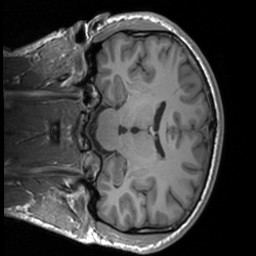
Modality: T1w
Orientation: coronal
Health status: healthy
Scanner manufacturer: siemens
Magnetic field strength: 3 T
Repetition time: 1.9 s
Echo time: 0.00226 s